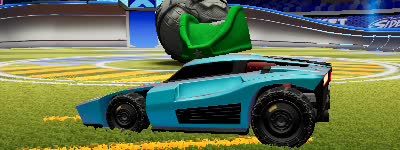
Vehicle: breakout